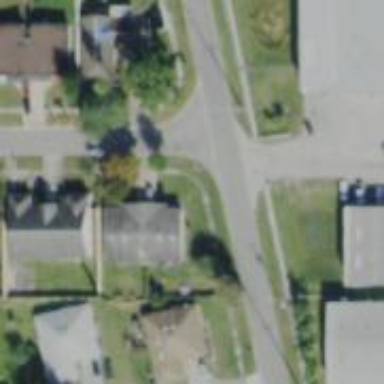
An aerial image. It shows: Residential road with asphalt surface. Sidewalk is present on the left side.